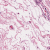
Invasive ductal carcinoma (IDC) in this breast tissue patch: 0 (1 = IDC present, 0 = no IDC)